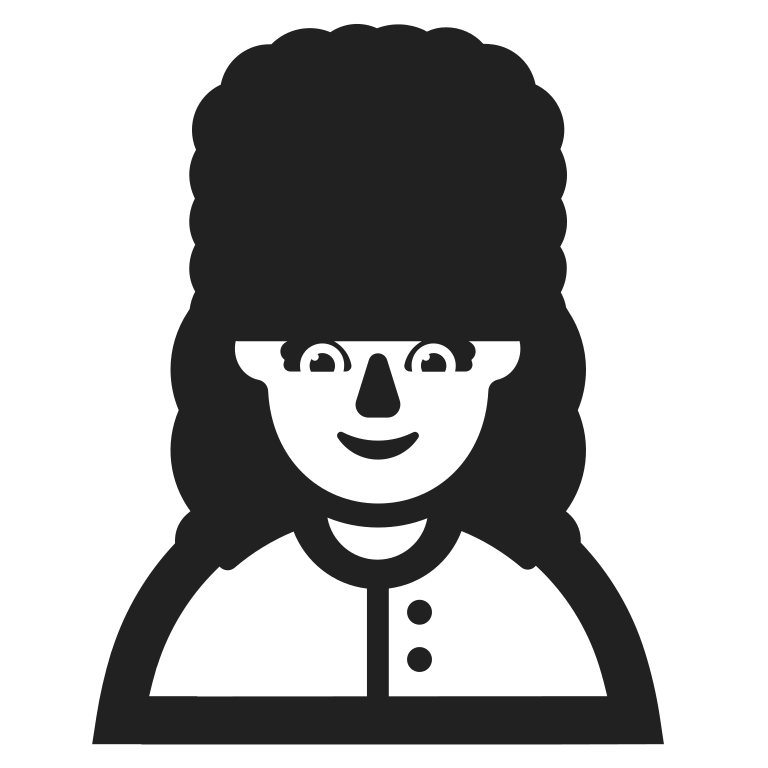
woman guard high contrast default